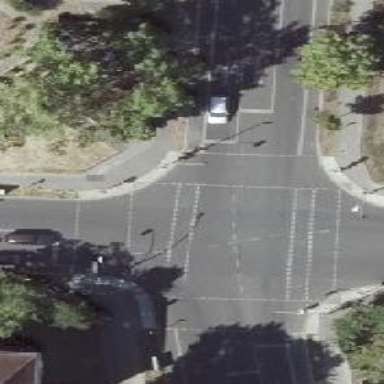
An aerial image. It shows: Tertiary road with asphalt surface. It has separate sidewalks on both sides and exclusive cycle lanes.